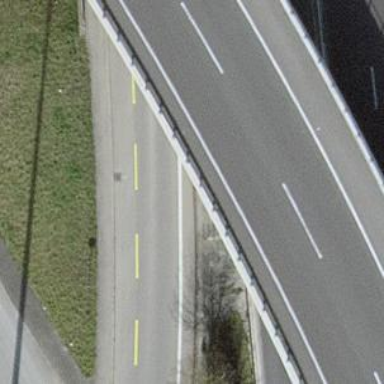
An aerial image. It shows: Asphalt road with primary link designation.